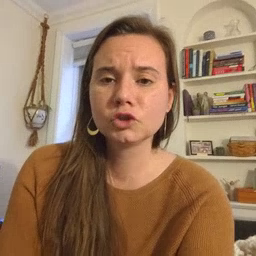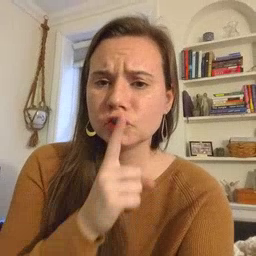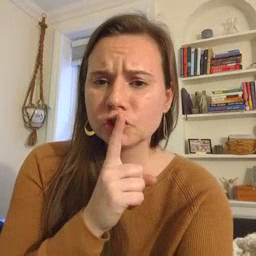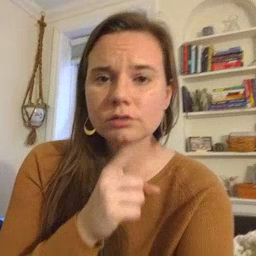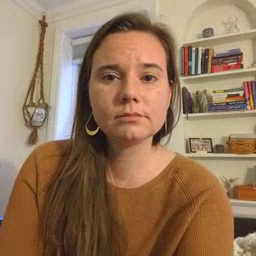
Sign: shhh